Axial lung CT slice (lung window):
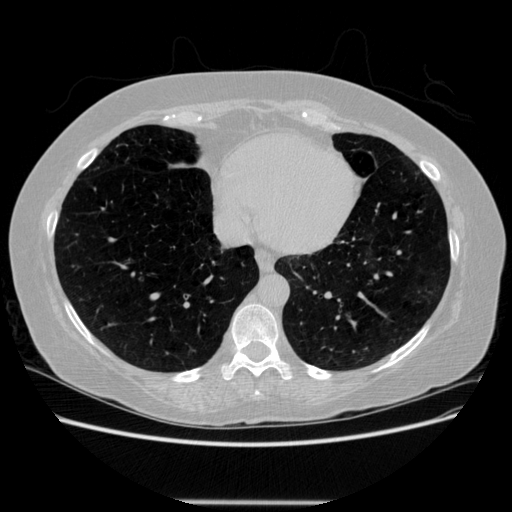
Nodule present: no